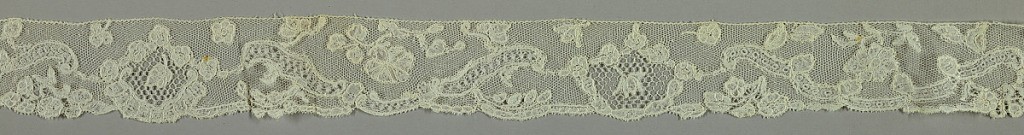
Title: Border
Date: mid-18th century
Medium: Technique: bobbin lace
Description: Bobbin lace pillow border, floral forms; mid-18th century Brussels